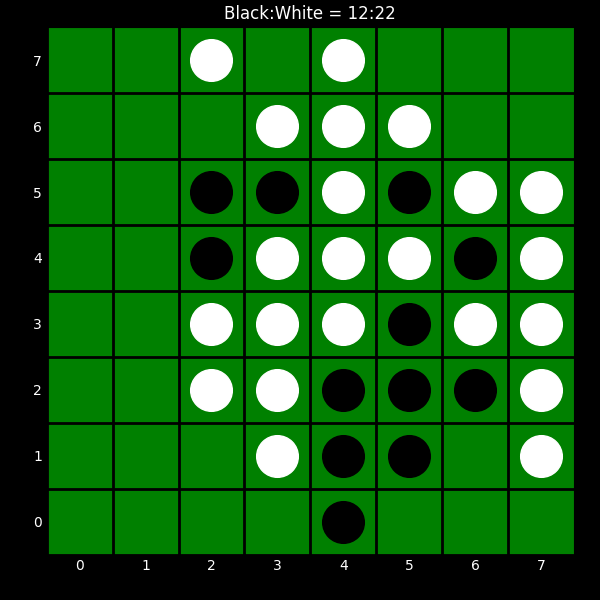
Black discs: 12
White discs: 22